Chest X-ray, PA view. Patient: 19 years old, sex M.
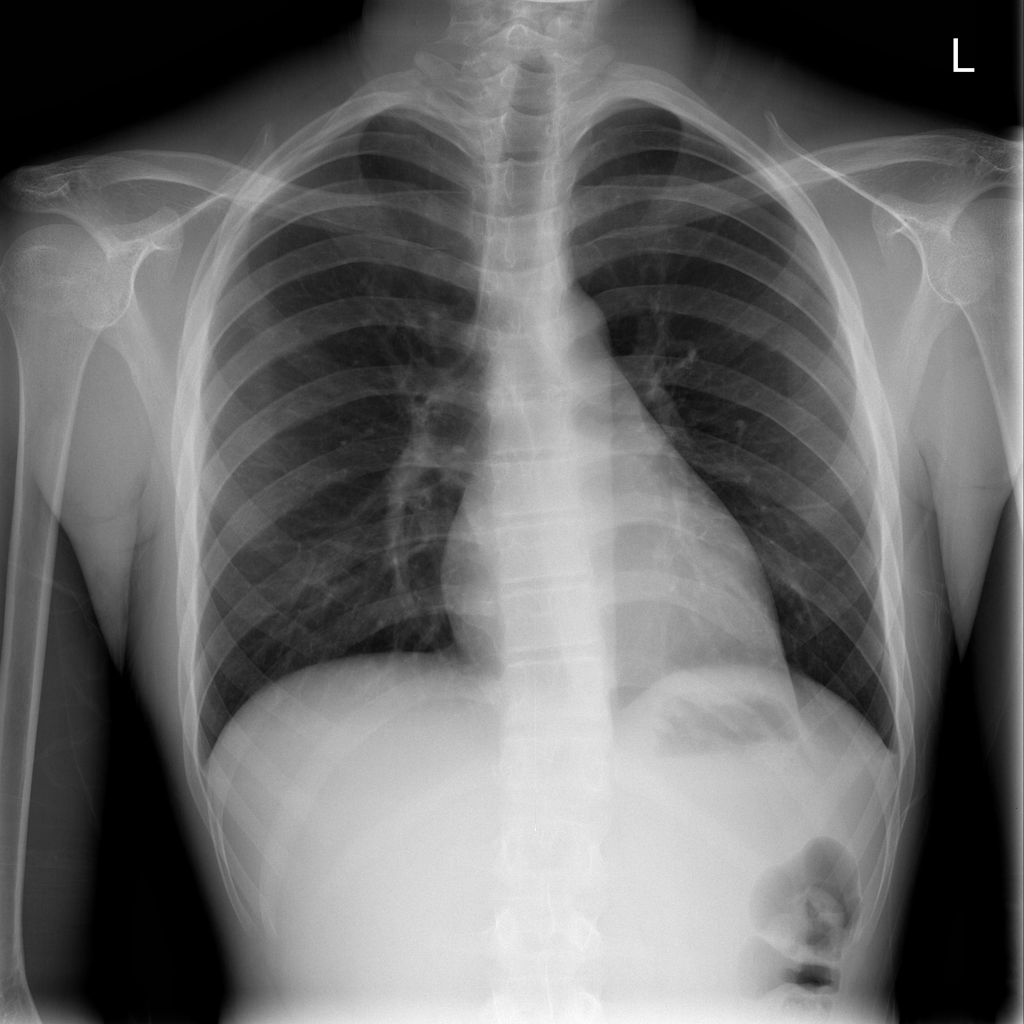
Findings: No Finding